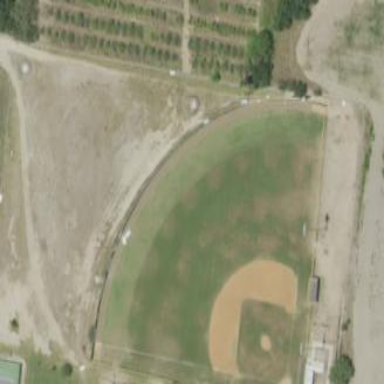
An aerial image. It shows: Baseball pitch for leisure and sports activities.